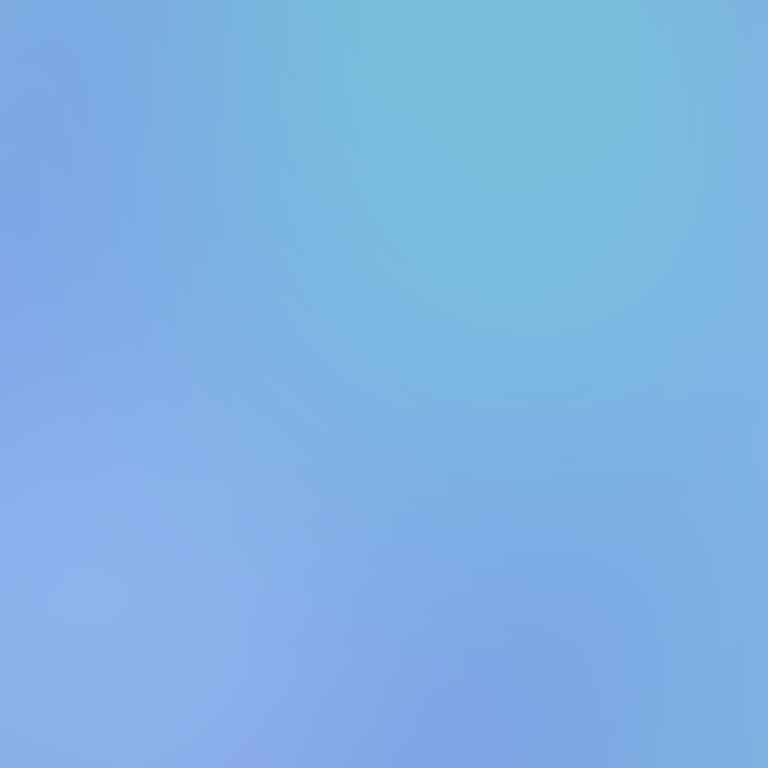
Abstract light effect, smooth gradient from soft blue to light teal, calm atmosphere, diffuse light, no room, no furniture, no objects.